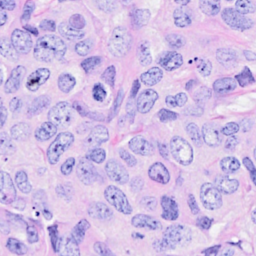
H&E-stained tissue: Breast